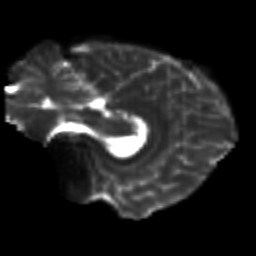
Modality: T2w
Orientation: sagittal
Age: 19
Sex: female
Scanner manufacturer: siemens
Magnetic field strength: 3 T
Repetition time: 3.5 s
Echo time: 0.125 s